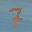
Label: 7